Question: User profiles on GitHub display the number of contributions a user has made in the past year:

I'd like to display this information on my website, preferably without having to introduce any kind of backend. I've looked for it in several places. Nothing is listed in <URL>. Short of scraping the page source, is there a way to retrieve this information? I don't see anything documented...
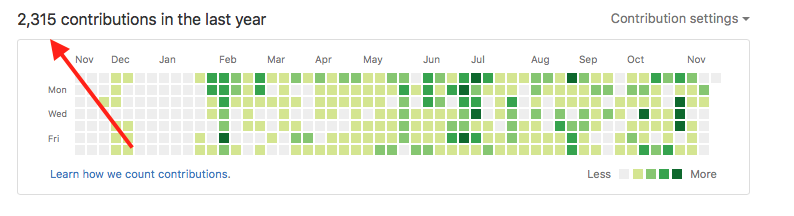
Answer: I've settled for parsing the HTML of my profile page using PHP. I begin by downloading the HTML for my profile page:
'''
$githubProfile = file_get_contents('https://github.com/controversial');
'''
next I find the position of the phrase 'contributions in the last year' on the page. The whitespace is strange between 'contributions' and 'in the last year' so I'm using a regex to match any amount of space.
'''
$contributionsIndex = preg_match(
'/contributions\s+in the last year/',
$githubProfile,
$matches,
PREG_OFFSET_CAPTURE
);
$index = $matches[0][1];
'''
Finally, I iterate backwards from this point until I come across a character that is neither a number or a comma in the number. Once this condition becomes false, I know I've found the beginning of the number:
'''
$endIndex = $index;
while (is_numeric($githubProfile[$index-2]) || $githubProfile[$index-2] == ',')
$index--;
$contributionsCount = substr($githubProfile, $index-1, $endIndex-$index);
'''
Finally, I echo the number out (without commas)
'''
echo(str_replace(',', '', $contributionsCount));
'''
Finally, I use an AJAX call from my JavaScript page to get the value from the PHP script.
'''
function get(url, callback) {
/* eslint-disable no-console */
const xhr = new XMLHttpRequest();
xhr.open('GET', url);
xhr.onload = e => (callback || console.log)(e.target.responseText);
xhr.onerror = () => console.log('error');
xhr.send();
/* eslint-enable no-console */
}
// Fill in GitHub contributions count
get('contributions-count.php', (resp) => {
document.getElementById('gh-contributions-count').innerText = resp;
});
'''
I'm sure this will be accomplishable more cleanly in the future with GitHub's GraphQL API, but that's still in preview stages.